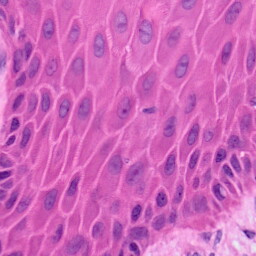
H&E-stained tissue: Skin